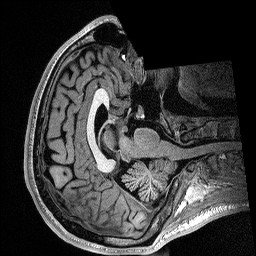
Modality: T1w
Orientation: axial
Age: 25
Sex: male
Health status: healthy
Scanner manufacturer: siemens
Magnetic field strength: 1.5 T
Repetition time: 2.73 s
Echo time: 0.00357 s